Question: I'm using Google Places API to get location details using javascript.
'''
var request = {
input: request.term,
componentRestrictions: {country: 'us'},
types: ['geocode']};
service.getPlacePredictions(request, function (predictions, status) {
if (status != 'OK') {
return;
}
response($.map(predictions, function (prediction, i) {
var cty_st = '';
var pred_terms_lnt = prediction.terms.length;
if(pred_terms_lnt >= 3){
cty_st = prediction.terms[pred_terms_lnt - 3].value+', '+prediction.terms[pred_terms_lnt - 2].value;
}
else if(pred_terms_lnt >= 2){
cty_st = prediction.terms[pred_terms_lnt - 2].value;
}
else{
cty_st = prediction.description.replace(", United States", "");
}
return {
label: cty_st,
value: cty_st,
ref: prediction.reference,
id: prediction.id
}
}));
});
'''
I want to show only city and state code from the results fetched and when I search for a location I'm getting duplicate city, state coder in the results. I want to remove these duplicates from the results. How to do that?

From the above results you can see last two results have same city and state code. I want to show only once.
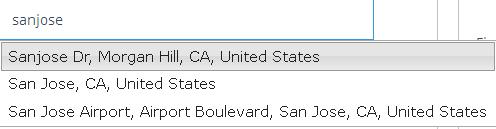
Answer: Instead of 'types: ['geocode']' use 'types: ['(cities)']'